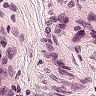
Metastatic tissue present: no